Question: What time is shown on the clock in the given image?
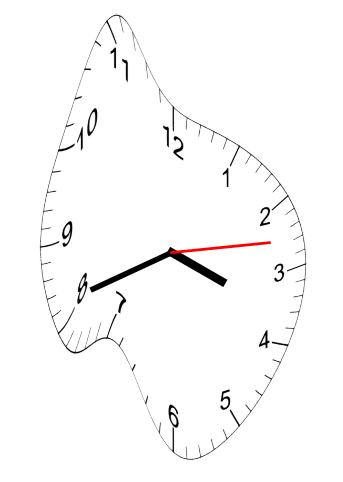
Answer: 03:41:13